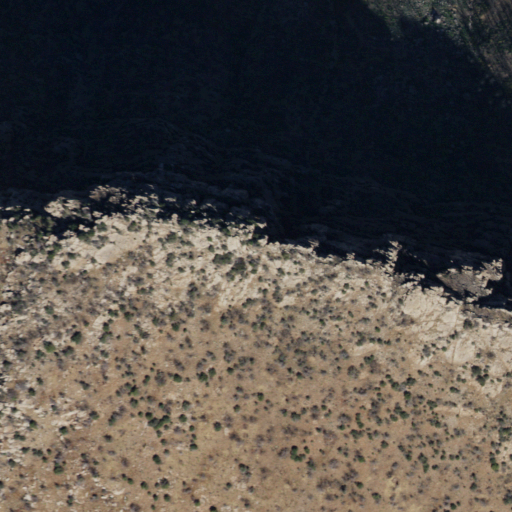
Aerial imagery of mountain in Arizona named El Capitan Mountain containing shrub, grassland, and evergreen forest